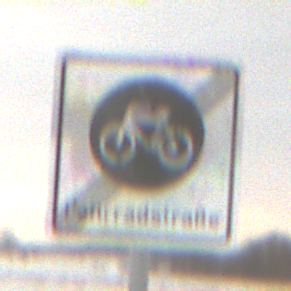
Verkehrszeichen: EndeFahrradstrasse
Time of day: MorningAfternoon
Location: Outdoor (Nature)
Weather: Overcast
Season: Winter
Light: Natural